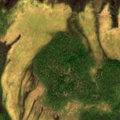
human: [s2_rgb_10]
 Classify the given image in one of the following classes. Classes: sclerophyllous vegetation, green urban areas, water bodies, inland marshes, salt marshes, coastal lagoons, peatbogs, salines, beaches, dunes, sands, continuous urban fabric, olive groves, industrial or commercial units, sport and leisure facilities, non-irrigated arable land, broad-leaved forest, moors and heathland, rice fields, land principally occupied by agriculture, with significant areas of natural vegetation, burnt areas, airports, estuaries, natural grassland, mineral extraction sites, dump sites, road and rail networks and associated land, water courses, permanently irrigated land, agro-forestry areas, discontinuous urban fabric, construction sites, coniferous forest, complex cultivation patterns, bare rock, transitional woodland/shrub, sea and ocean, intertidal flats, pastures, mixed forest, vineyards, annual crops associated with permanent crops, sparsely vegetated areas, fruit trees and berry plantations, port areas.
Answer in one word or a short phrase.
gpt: coniferous forest, peatbogs